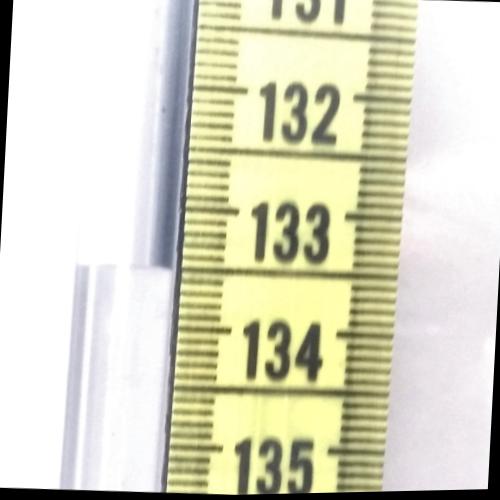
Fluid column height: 133.5 cm